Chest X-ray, PA view. Patient: 62 years old, sex M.
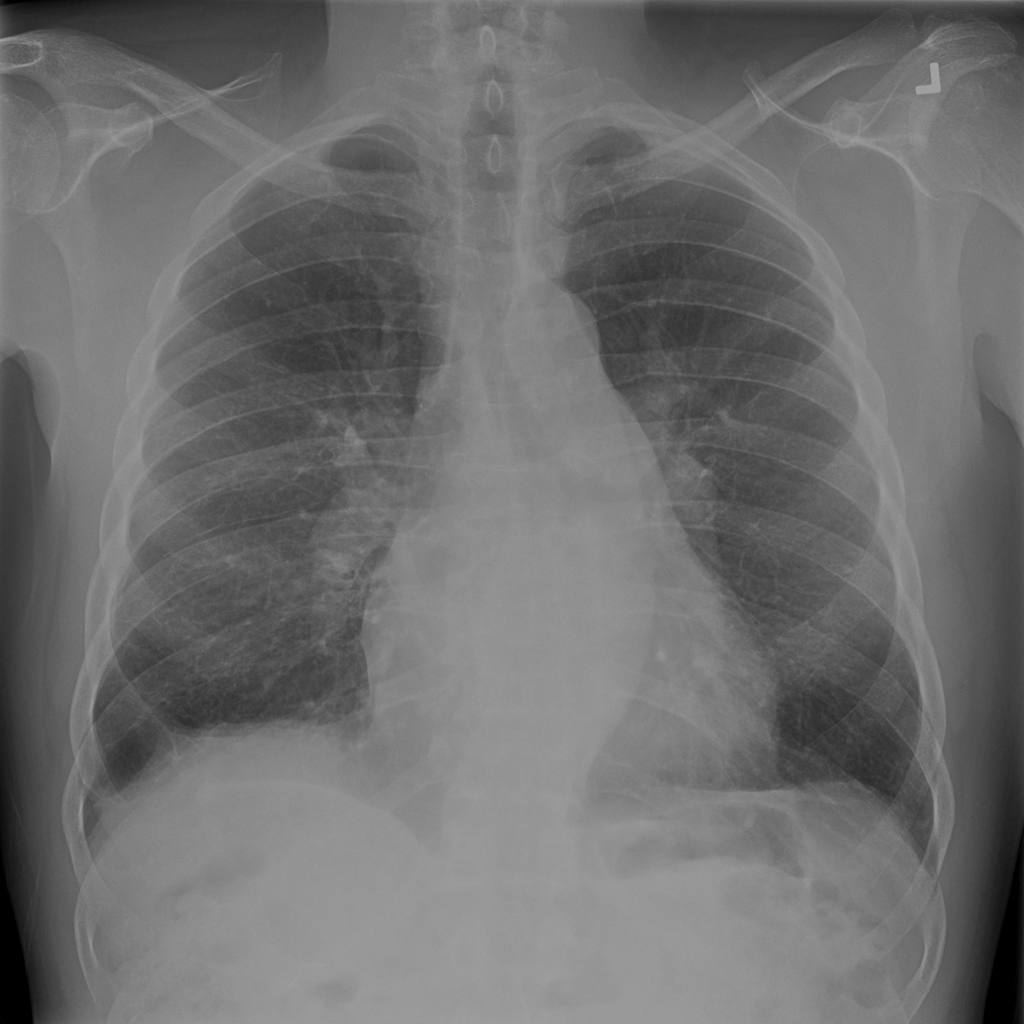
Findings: No Finding